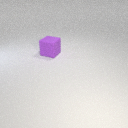
large purple rubber cube